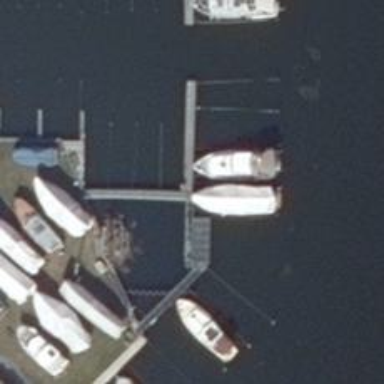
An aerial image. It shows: Man-made pier.